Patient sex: M
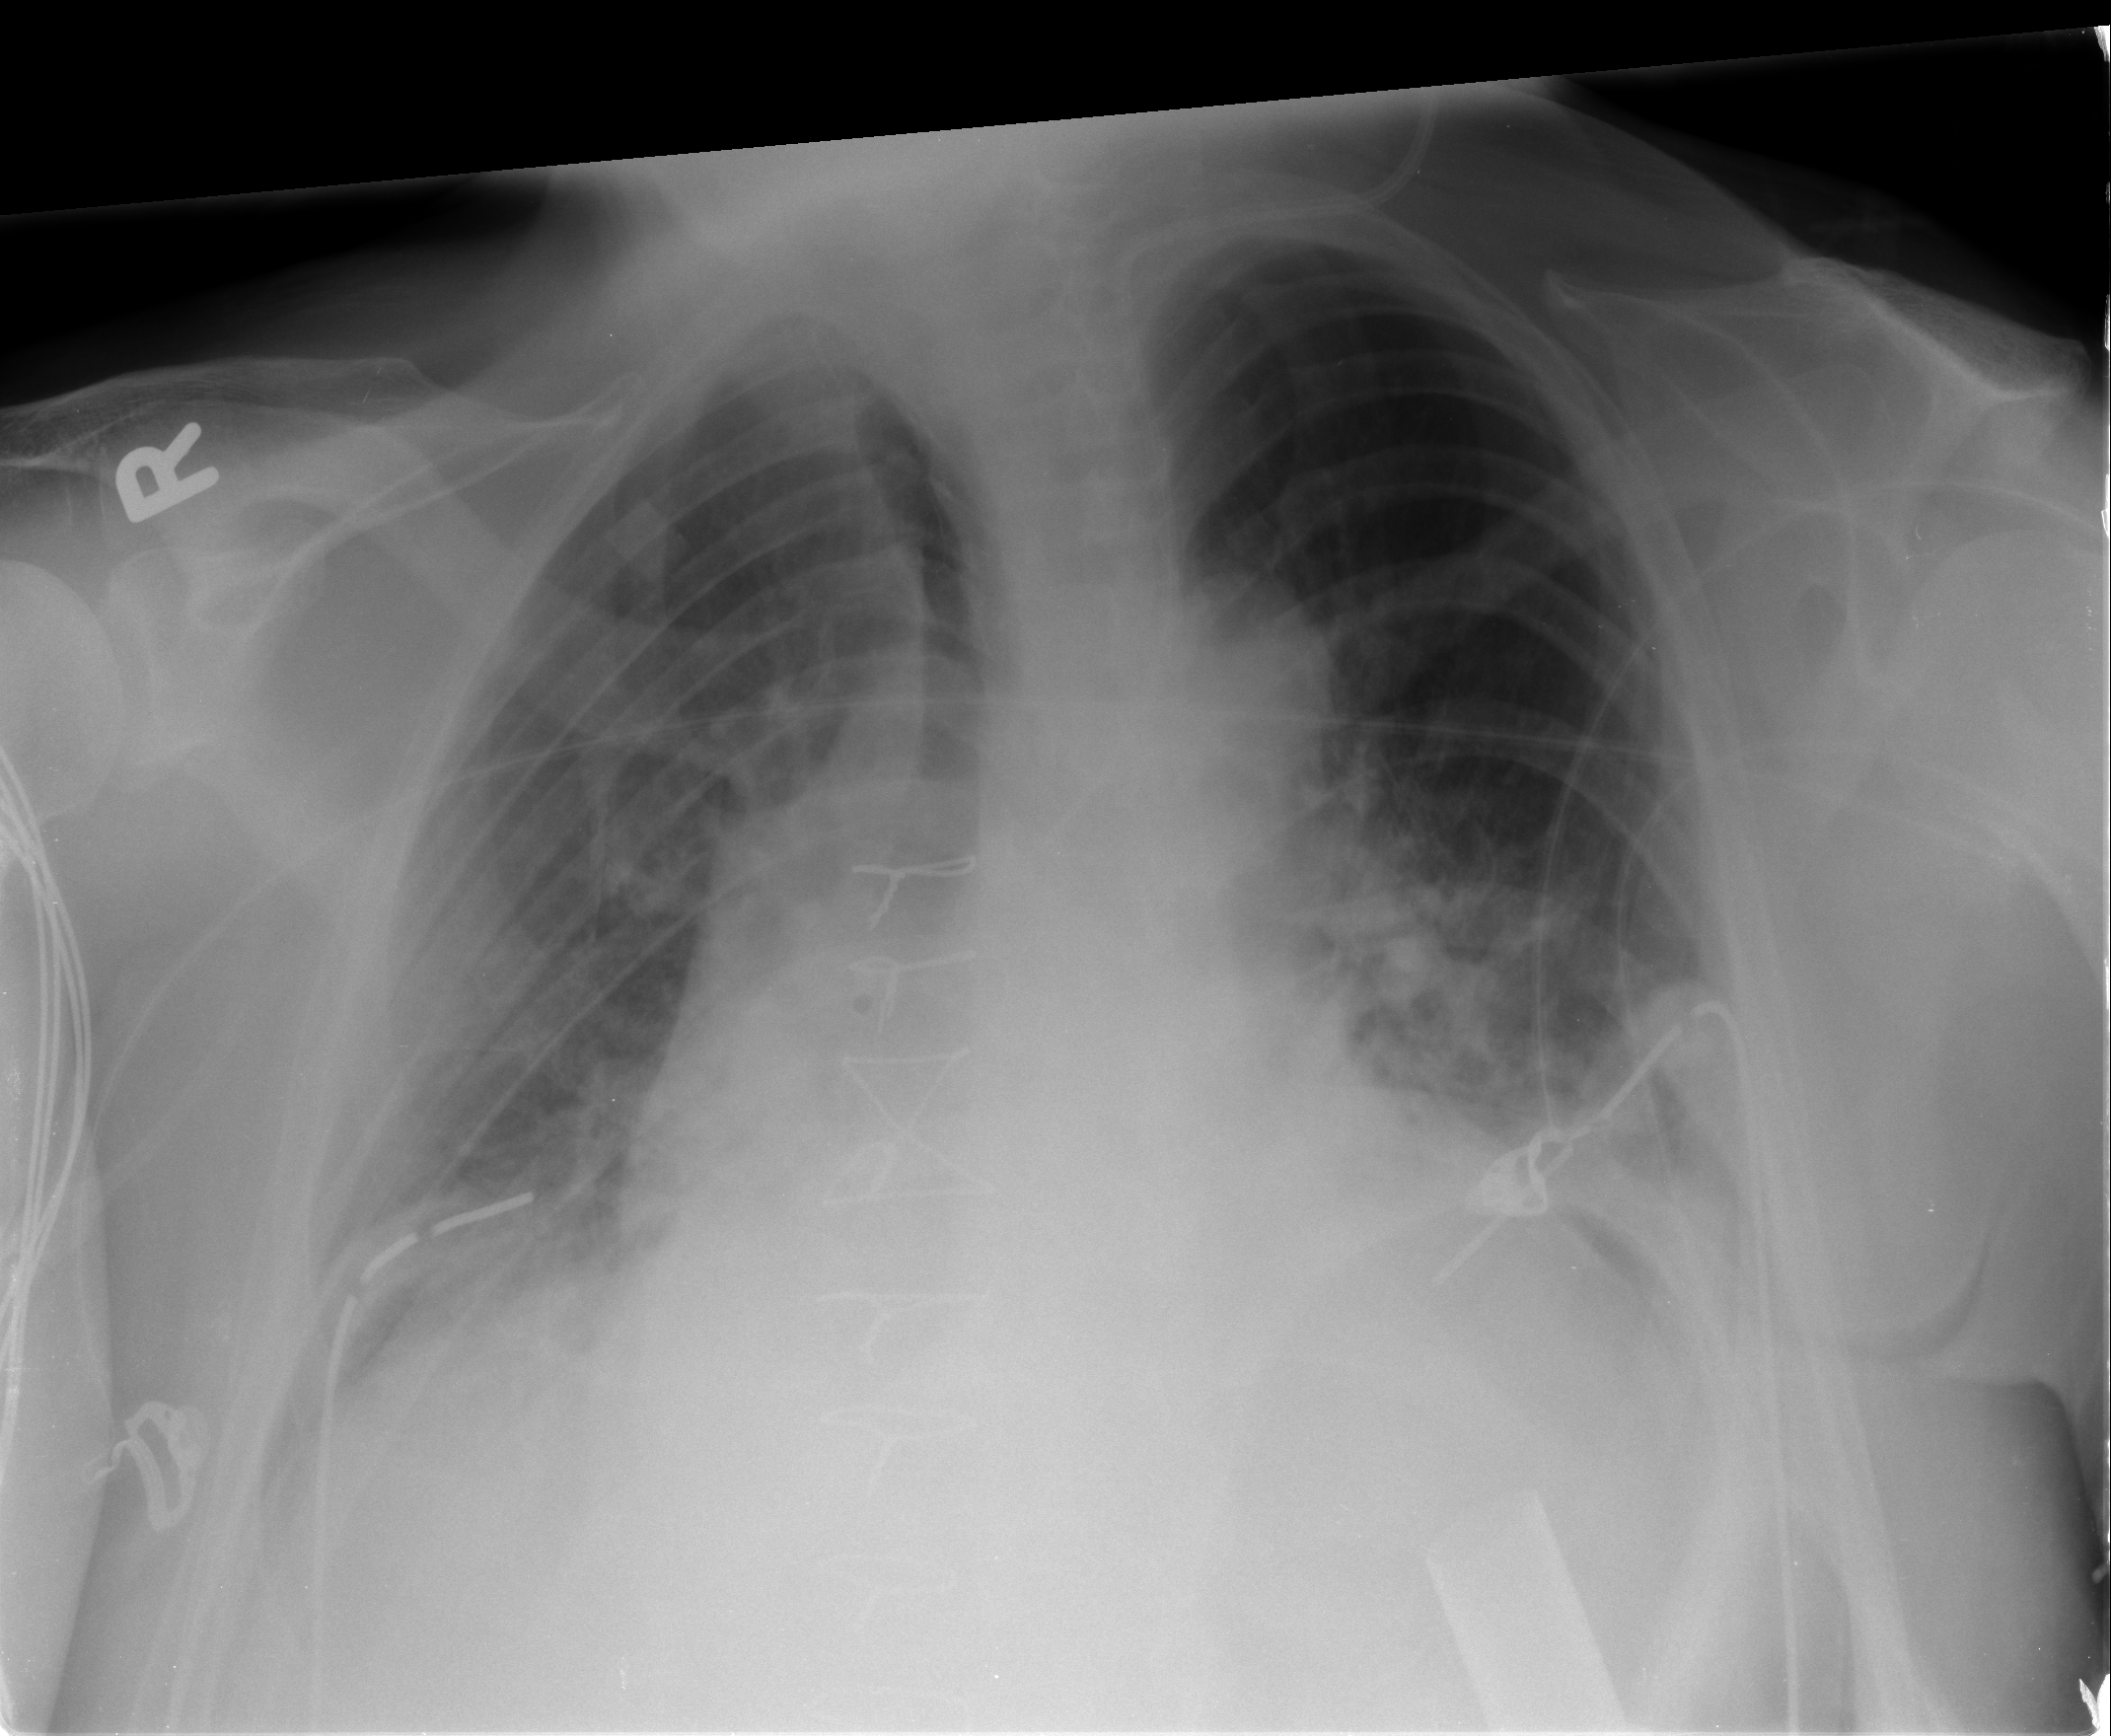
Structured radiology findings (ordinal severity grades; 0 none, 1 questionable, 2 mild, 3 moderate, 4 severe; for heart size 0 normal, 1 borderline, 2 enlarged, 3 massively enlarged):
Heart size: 1
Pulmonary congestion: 1
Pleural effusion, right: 1
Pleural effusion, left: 1
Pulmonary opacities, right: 0
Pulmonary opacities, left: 0
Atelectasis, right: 1
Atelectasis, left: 1